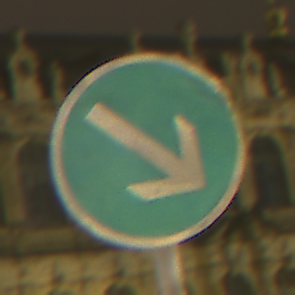
Verkehrszeichen: VorgeschriebeneVorbeifahrtRechts
Umgebung: Outdoor, Urban
Tageszeit: Night
Wetter: Overcast
Licht: Artificial
Jahreszeit: NotSpecified
Kontrast: HighContrast